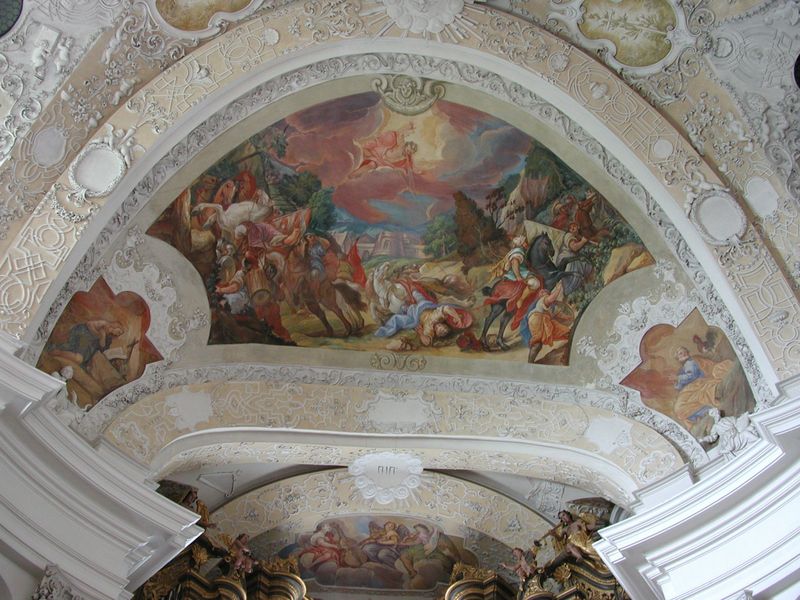
Titel: Fresken der Klosterkirche Banz
Künstler: Melchior Steidl
Standort: Banz, Klosterkirche (EU - D - Bayern)
Schlagwörter: baum, gemälde, gott, himmel, kampf, weiß, wolken, frauen, gelb, grün, menschen, braun, gebäude, rot, barock, kirche, sonne, decke, rokkoko, rokoko, pferd, pferde, reiter, engel, farbig, bogen, giebel, stuck, gewölbe, palast, altar, fresken, erscheinung, deckengemälde, fresko, putti, landschat, deckenfresko, regence, paulus, saulus, kircke, #blau, erscheinung gottes